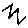
Label: zigzag